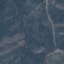
Land use / land cover: HerbaceousVegetation